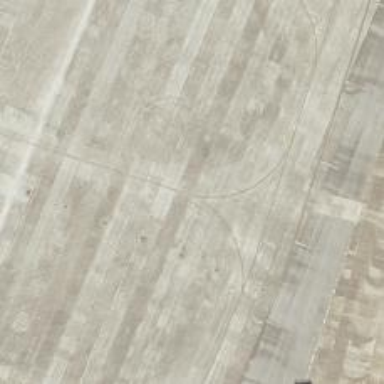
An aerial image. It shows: Image of taxiway at airport.